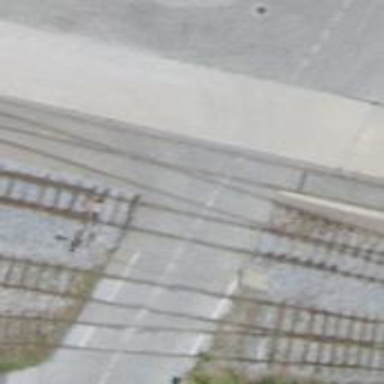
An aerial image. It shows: Single-track spur railway line.